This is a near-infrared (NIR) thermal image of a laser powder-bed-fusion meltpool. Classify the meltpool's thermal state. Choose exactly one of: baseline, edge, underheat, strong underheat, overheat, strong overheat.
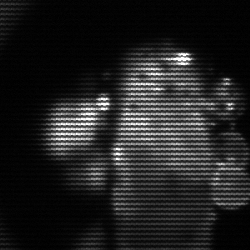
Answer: strong underheat